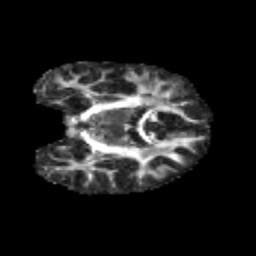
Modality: FA
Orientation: coronal
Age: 12
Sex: male
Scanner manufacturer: siemens
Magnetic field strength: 3 T
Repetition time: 3.8 s
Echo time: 0.07 s